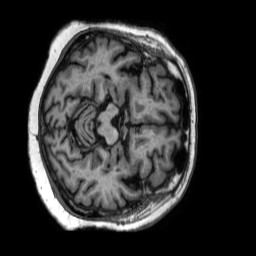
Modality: T1w
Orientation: axial
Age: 62
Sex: female
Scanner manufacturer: philips
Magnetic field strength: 1.5 T
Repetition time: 0.007347 s
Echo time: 0.00334 s